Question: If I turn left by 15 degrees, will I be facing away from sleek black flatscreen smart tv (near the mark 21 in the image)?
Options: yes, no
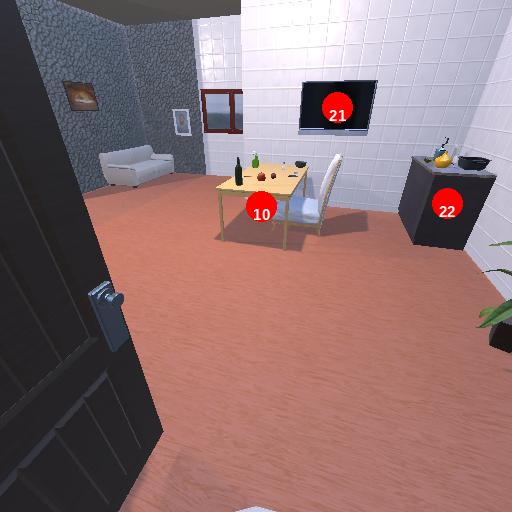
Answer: yes